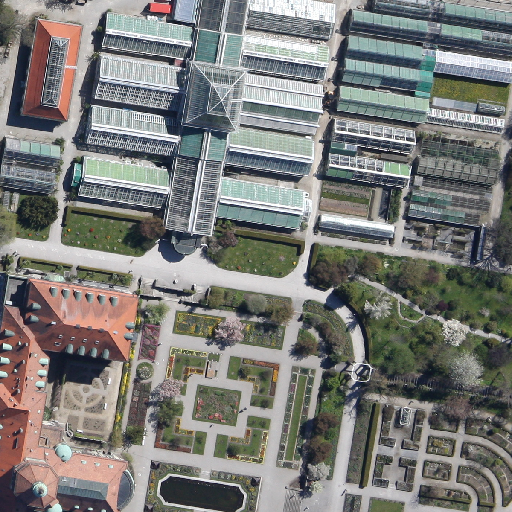
Referring expression: paved road along with tree